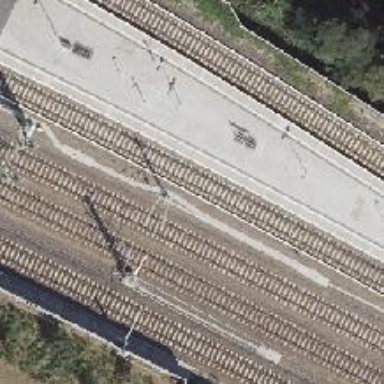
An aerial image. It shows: Light rail railway with bottom electrified rail.